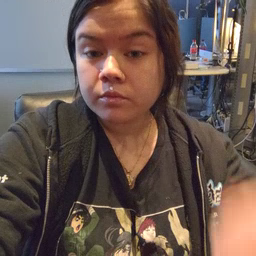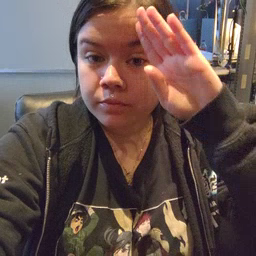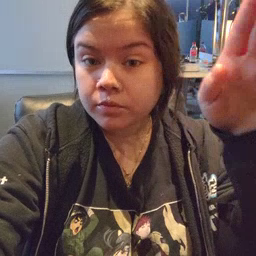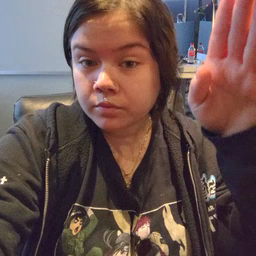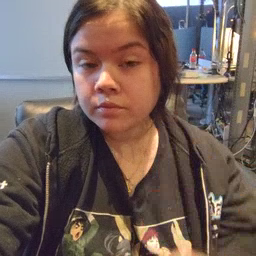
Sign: hello